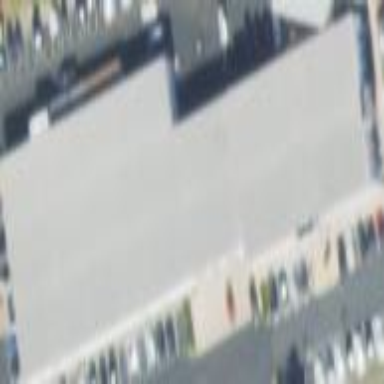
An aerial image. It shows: Building that houses car shop.